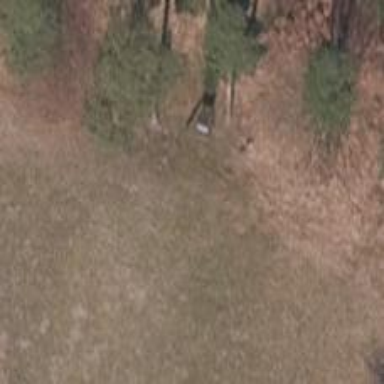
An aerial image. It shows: Hunting stand.